Here is the wavelet time-frequency representation (scalogram) of a rolling-element bearing's vibration measurement. Based on the visible evidence, which condition applies: normal, inner_race, outer_race, ball?
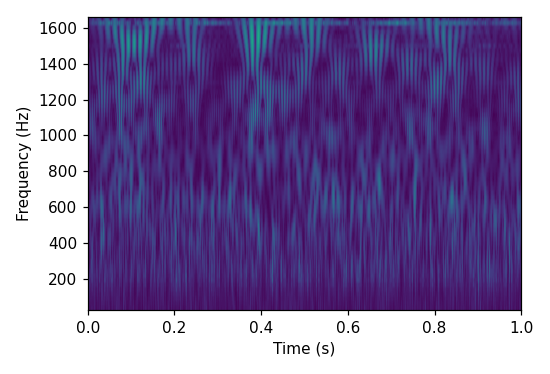
Answer: outer_race